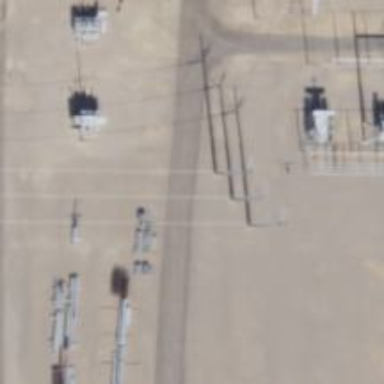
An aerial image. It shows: Power tower.